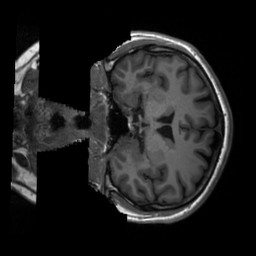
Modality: T1w
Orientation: coronal
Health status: healthy
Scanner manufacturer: siemens
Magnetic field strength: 3 T
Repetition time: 2.3 s
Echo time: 0.00207 s